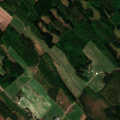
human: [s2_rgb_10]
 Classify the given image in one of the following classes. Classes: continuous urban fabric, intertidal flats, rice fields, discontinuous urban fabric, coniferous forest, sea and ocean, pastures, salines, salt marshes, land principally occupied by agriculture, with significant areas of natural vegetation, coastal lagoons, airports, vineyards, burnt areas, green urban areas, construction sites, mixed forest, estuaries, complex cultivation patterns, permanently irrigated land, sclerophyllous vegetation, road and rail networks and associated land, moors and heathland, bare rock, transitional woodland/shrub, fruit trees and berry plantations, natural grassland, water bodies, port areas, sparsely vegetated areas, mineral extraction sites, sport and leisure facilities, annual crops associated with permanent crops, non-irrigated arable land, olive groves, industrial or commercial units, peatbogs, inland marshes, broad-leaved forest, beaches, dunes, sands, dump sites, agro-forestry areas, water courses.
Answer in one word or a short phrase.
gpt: land principally occupied by agriculture, with significant areas of natural vegetation, coniferous forest, mixed forest, transitional woodland/shrub